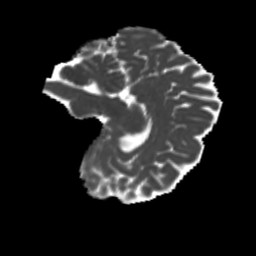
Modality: MD
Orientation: sagittal
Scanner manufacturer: siemens
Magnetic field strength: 3 T
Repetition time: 4 s
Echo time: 0.0594 s